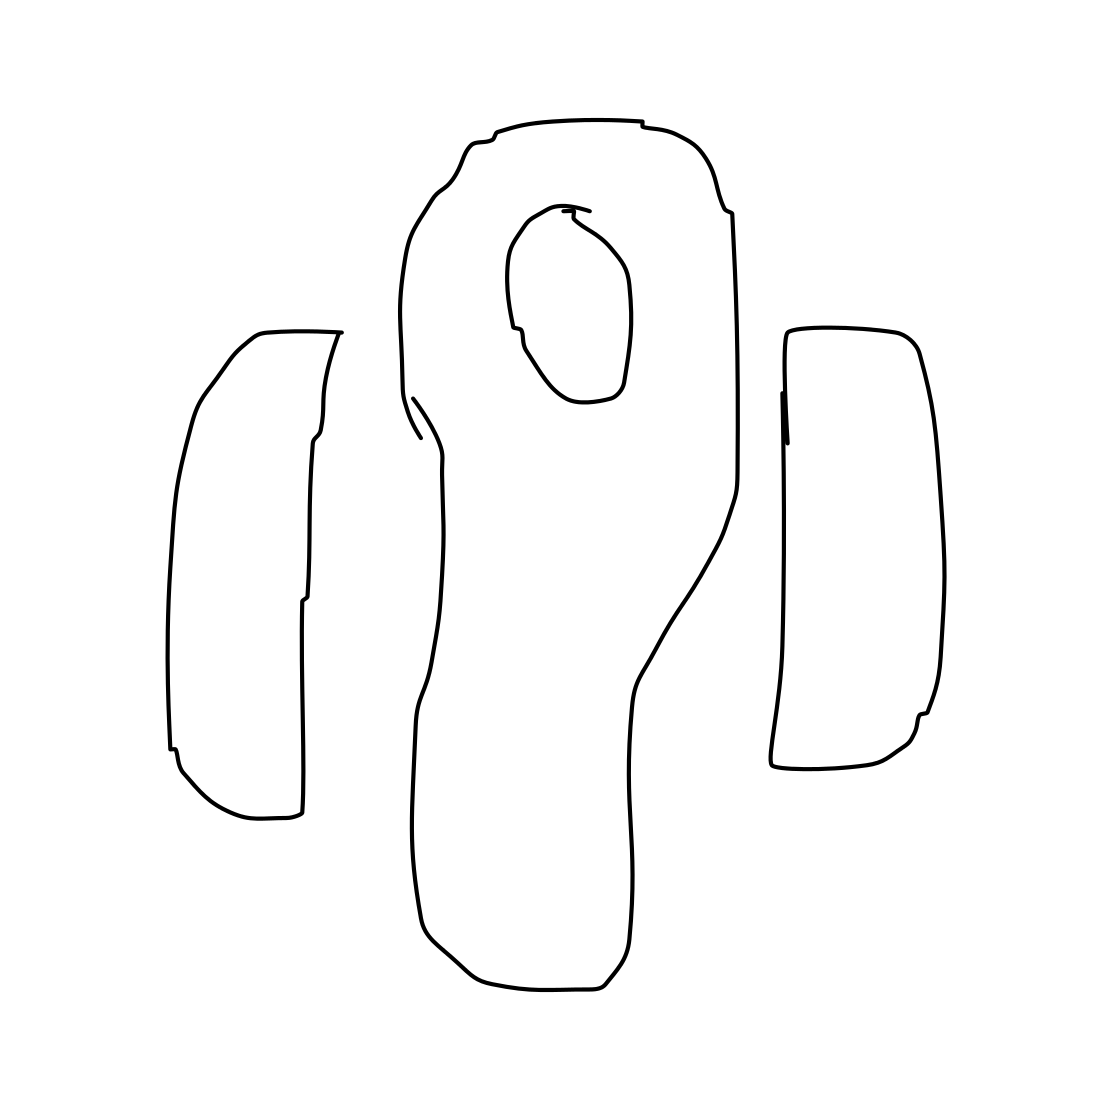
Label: toilet